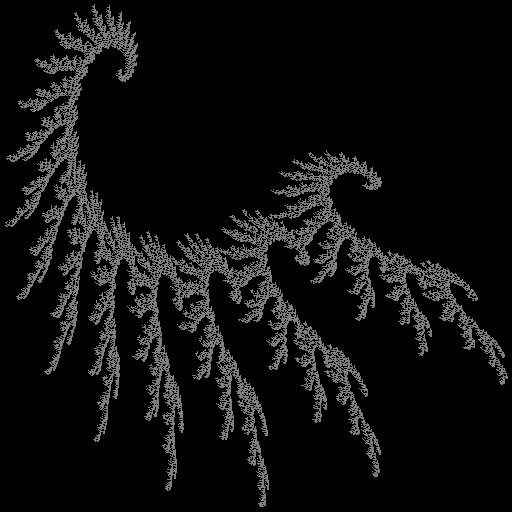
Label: grassfern